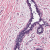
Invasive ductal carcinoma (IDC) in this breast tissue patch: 0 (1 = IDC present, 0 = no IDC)